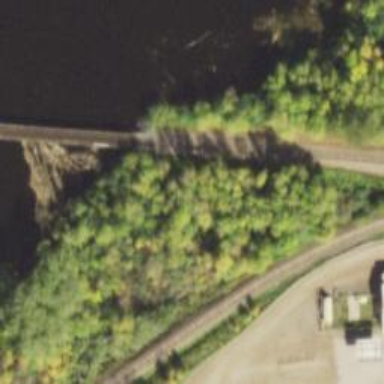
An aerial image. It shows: Railway bridge leading to rail yard.